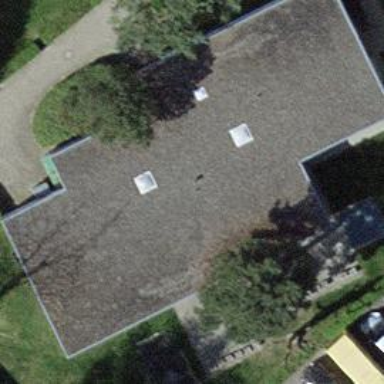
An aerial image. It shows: Kindergarten.